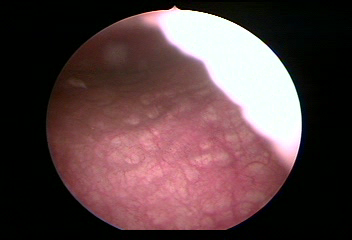
Modality: WLC
Class: Normal mucosa
Bladder cancer association: No